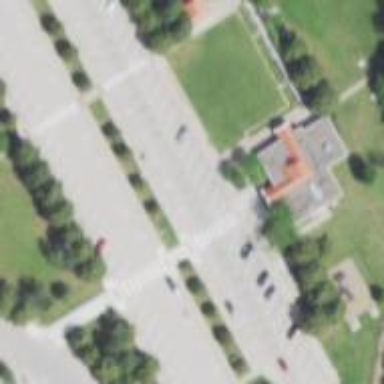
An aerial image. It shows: Parking space is available.